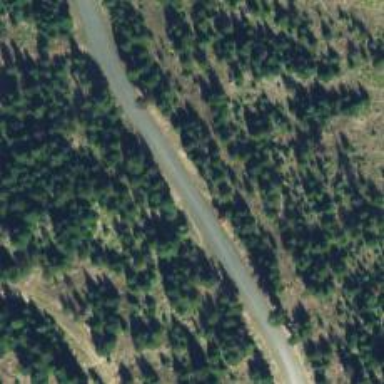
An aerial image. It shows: Unclassified road.